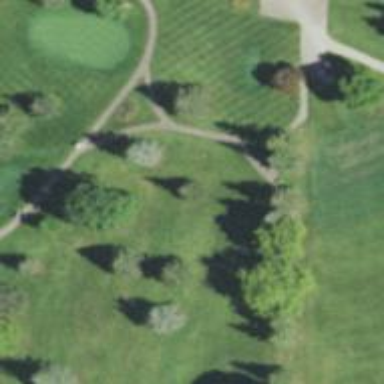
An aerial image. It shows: Golf tee.